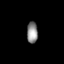
Tissue: skin
Cell type: Others
Senescence score: 0.7435
Nuclear area (px): 226
Mean DAPI intensity: 142.527